Field crop: tomato
Growth stage: 1
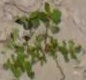
Species: portulaca